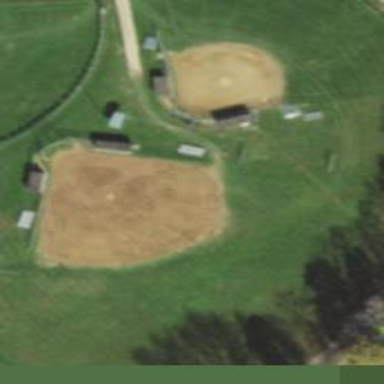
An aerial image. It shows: Baseball pitch for leisure land.